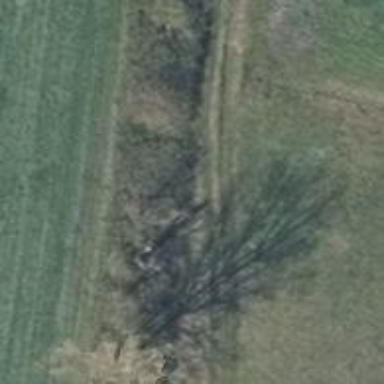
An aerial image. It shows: Deciduous tree with broadleaved leaves.